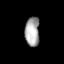
Tissue: lung
Cell type: Endothelial cells
Senescence score: 0.2241
Nuclear area (px): 415
Mean DAPI intensity: 167.32